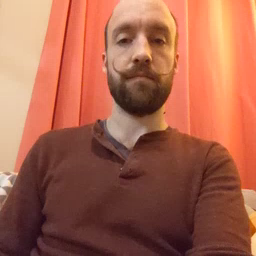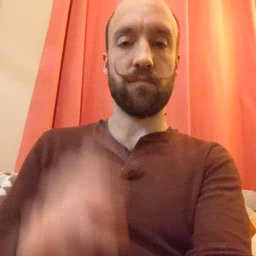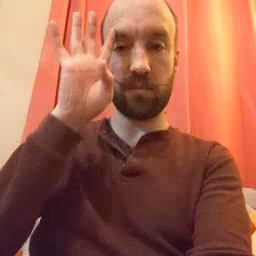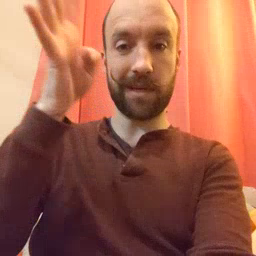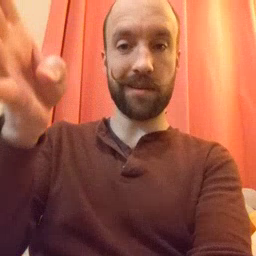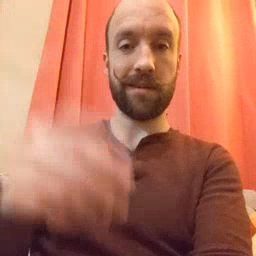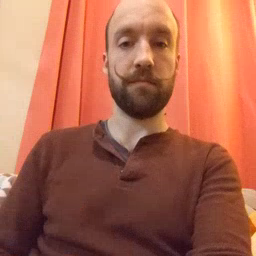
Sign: pretend